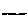
Label: line